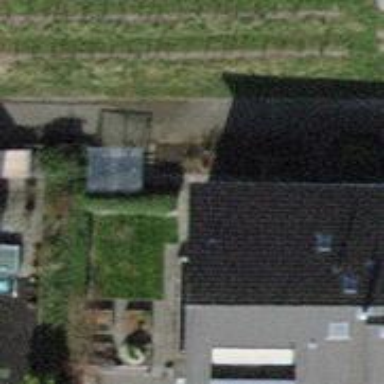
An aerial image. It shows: Semidetached house.